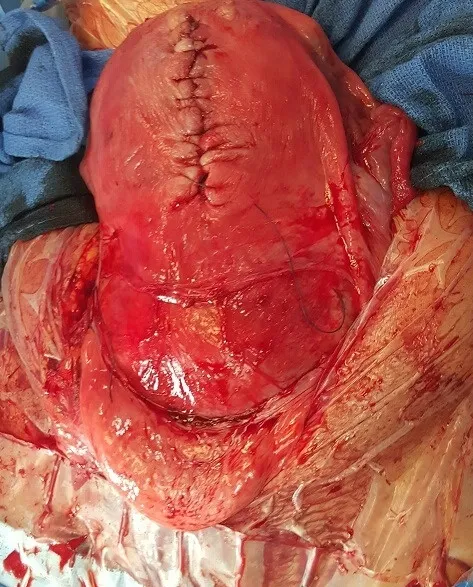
Per operative image of isthmic myoma.
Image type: medical_photograph (other_medical_photograph)